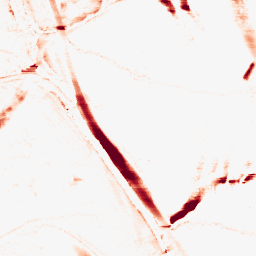
Category: morphological
Decomposition family: morphological_rect
Decomposition parameters: operation: opening
width: 20
height: 5
Upsampling method: sinc_hamming
Upsampling parameters: scale: 4
kernel_size: 16
Upsampling scale: 4